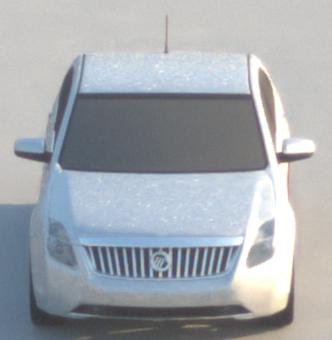
Make: Mercury
Model: Milan
Detailed model: -
Model produced from: 2009
Model produced until: 2010
Doors: 4
Color: white
Road condition: dry road
Daytime: sunrise or sunset
Contrast: medium contrast